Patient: sex F, age 77
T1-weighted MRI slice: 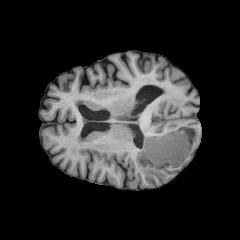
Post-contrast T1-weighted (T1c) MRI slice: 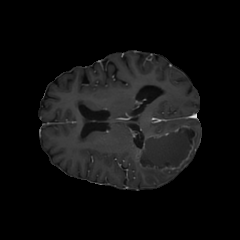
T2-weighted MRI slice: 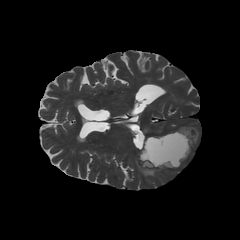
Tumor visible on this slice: yes
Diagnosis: Glioblastoma, IDH-wildtype
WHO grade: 4